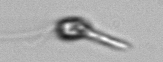
Label: Euglena